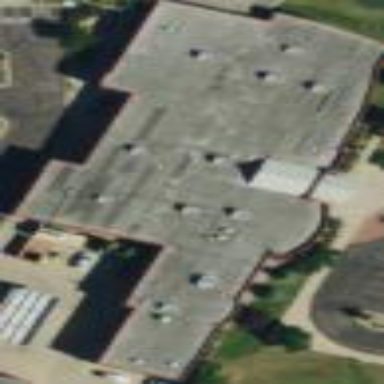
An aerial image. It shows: Police building.